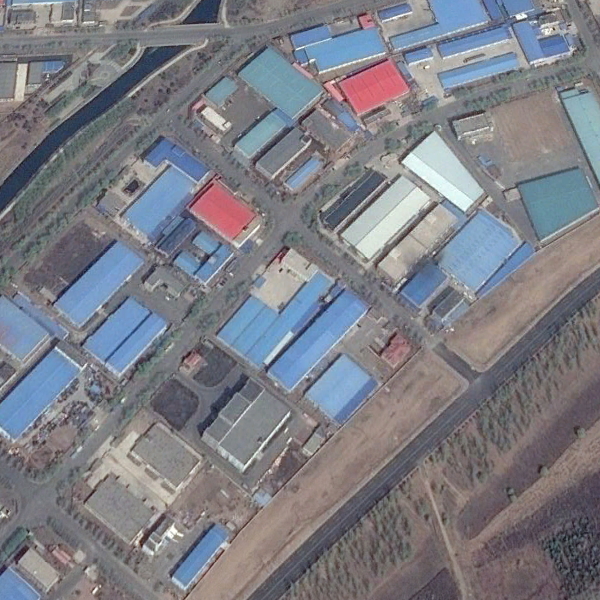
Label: Industrial